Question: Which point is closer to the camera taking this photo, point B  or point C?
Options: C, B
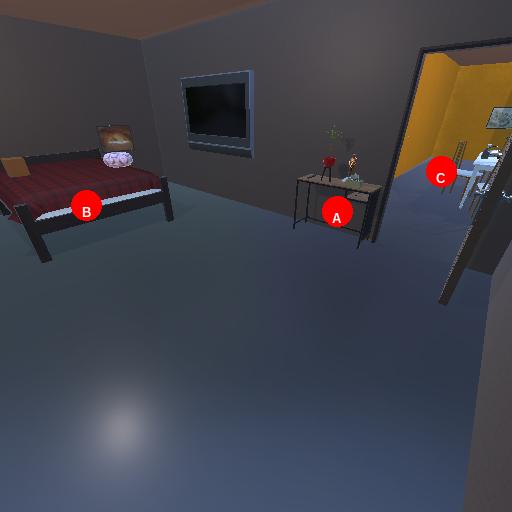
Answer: C